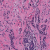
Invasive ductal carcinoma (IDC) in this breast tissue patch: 0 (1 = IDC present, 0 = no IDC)